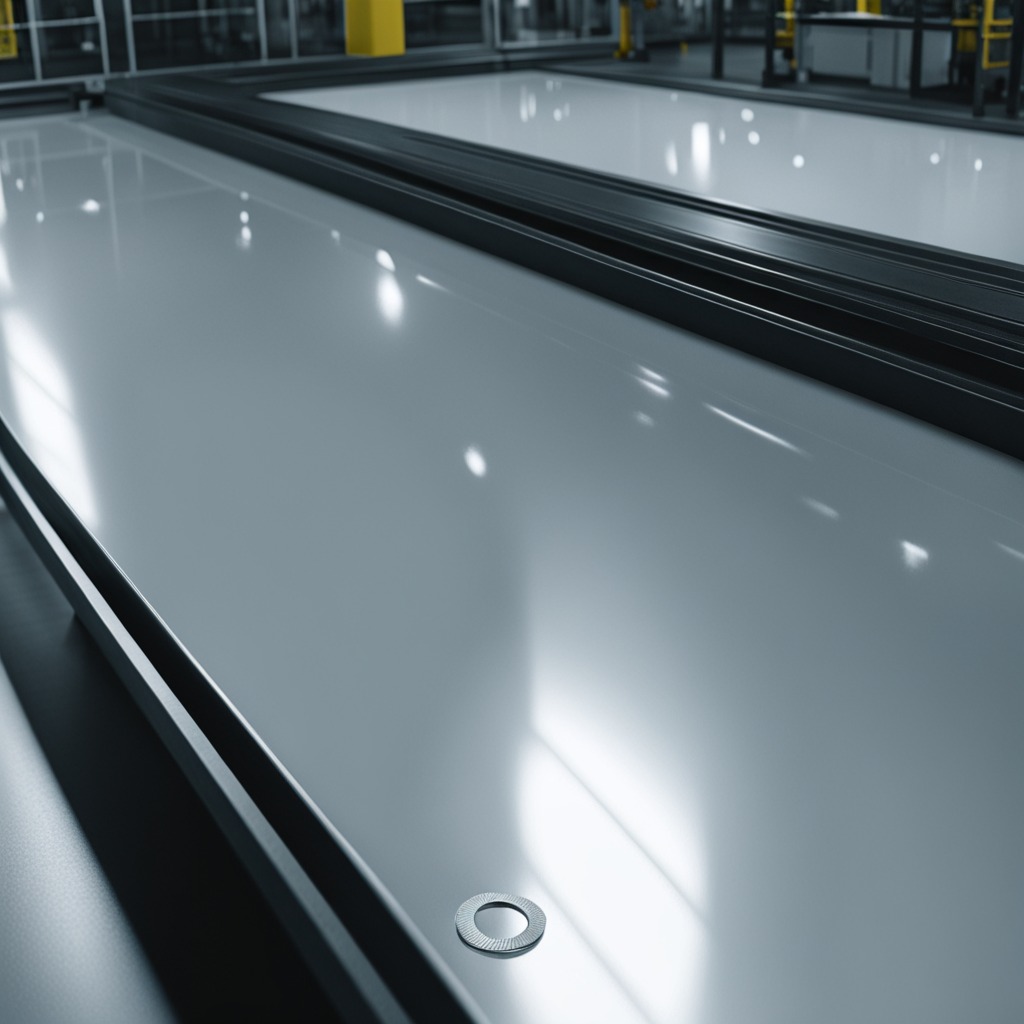
A flat metal washer is lying on a table in a ship maintenance bay.